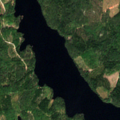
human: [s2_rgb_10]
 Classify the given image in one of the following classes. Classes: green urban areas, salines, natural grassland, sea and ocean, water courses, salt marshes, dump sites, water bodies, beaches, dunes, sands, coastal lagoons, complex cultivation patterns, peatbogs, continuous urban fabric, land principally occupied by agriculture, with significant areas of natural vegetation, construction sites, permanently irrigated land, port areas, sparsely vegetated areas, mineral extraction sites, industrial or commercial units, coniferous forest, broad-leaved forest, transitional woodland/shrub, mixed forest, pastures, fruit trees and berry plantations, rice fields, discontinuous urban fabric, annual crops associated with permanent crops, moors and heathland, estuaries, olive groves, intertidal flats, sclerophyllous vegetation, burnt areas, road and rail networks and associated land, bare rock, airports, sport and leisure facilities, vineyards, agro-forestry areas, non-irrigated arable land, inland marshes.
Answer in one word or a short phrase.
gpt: coniferous forest, mixed forest, transitional woodland/shrub, water bodies